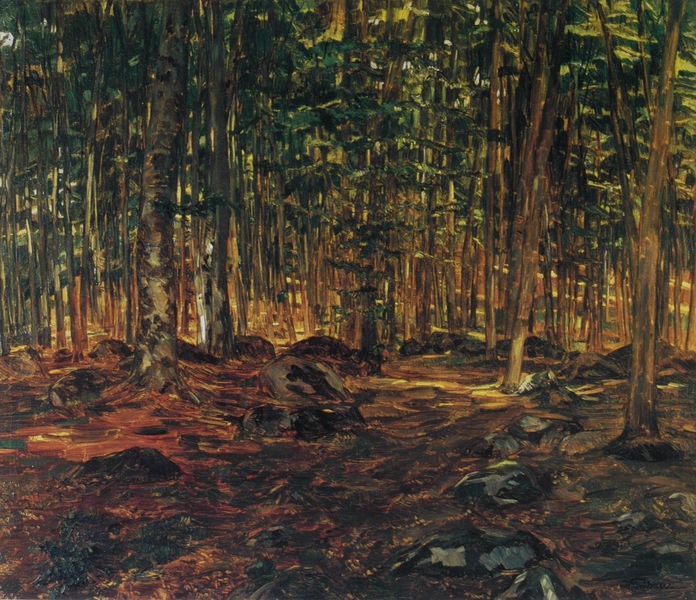
Titel: Waldinneres
Künstler: Heinrich Wilhelm Trübner
Standort: Freiburg i. B.
Institution: Augustinermuseum
Schlagwörter: baum, blau, dunkel, felsen, gemälde, laub, schatten, baumstämme, bäume, gelb, grob, grün, impressionismus, landschaft, ocker, äste, ausschnitt, braun, grau, hell, licht, orange, schwarz, vordergrund, weiss, gras, rot, weg, beige, expressionismus, stein, steine, baumstamm, birke, birken, erde, natur, stamm, zweige, pastos, sonne, boden, land, realismus, wald, erdig, sommer, ruhe, naturalismus, perspektive, steinig, fels, herbst, stille, romantik, tannen, stämme, duktus, farn, sein, mondlicht, mond, wurzel, erdboden, moos, lichtung, fichte, grasbüschel, nadelbaum, tanne, pinselduktus, unterholz, wurzeln, blaugrün, moor, picasso, birkenwald, waldboden, rotbraun, dickicht, rinde, sonnenstrahlen, laubbäume, rötlich, nadelbäume, fichten, hain, kiefern, dicht, death, dickich, felsbrocken, fichtenhain, kiefernhain, massacre site, nadeln, nadelwald, schonung, uneben, üoti, schattig, golden, mulch